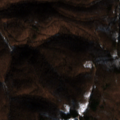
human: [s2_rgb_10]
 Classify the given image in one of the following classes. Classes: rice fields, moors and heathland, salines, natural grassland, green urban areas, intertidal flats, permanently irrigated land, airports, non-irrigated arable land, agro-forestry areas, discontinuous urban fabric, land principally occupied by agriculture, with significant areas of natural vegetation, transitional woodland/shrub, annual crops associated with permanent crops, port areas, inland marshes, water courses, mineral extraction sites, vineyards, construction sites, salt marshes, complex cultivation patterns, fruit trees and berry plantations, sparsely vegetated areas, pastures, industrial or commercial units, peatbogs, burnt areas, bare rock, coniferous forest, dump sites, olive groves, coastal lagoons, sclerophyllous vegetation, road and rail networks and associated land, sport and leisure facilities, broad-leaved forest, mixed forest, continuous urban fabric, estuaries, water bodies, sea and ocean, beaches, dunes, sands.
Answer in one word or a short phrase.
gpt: broad-leaved forest